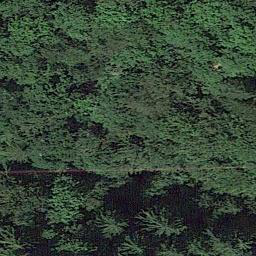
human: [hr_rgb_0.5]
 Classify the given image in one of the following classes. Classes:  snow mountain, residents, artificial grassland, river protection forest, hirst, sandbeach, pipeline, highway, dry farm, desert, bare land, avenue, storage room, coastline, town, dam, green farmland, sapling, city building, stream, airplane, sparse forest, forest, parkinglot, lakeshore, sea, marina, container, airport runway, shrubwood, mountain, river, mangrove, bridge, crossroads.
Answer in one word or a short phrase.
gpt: forest